Question: if you open the drop-down list and without selecting any item close the drop-down list, the hint will remain in the top position. 'TextInputLayout' will return to its original state (the hint is centered vertically) only after the focus moves to another element.
XML:
'''
<com.google.android.material.textfield.TextInputLayout
android:id="@+id/hint"
android:layout_width="match_parent"
android:layout_height="wrap_content"
tools:hint="@string/register_children_child_name_hint"
style="@style/Widget.MaterialComponents.TextInputLayout.FilledBox.ExposedDropdownMenu"
app:endIconDrawable="@drawable/ic_dropdown"
app:boxStrokeWidth="0dp"
app:boxStrokeWidthFocused="0dp"
app:boxStrokeColor="@color/transparent"
app:boxBackgroundColor="@color/black_5_new"
app:boxCornerRadiusTopStart="5dp"
app:boxCornerRadiusTopEnd="5dp"
app:boxCornerRadiusBottomStart="5dp"
app:boxCornerRadiusBottomEnd="5dp"
app:hintTextColor="@color/gray_new">
<AutoCompleteTextView
android:id="@+id/edit_text"
android:layout_width="match_parent"
android:layout_height="wrap_content"
android:inputType="none"
android:textAppearance="@style/NormalText"
android:textSize="17sp"
tools:ignore="LabelFor" />
</com.google.android.material.textfield.TextInputLayout>
'''

how can I make it return to its original state if the drop-down list is closed and no items are selected?
I tried 'clearFocus()' but it didn't help.
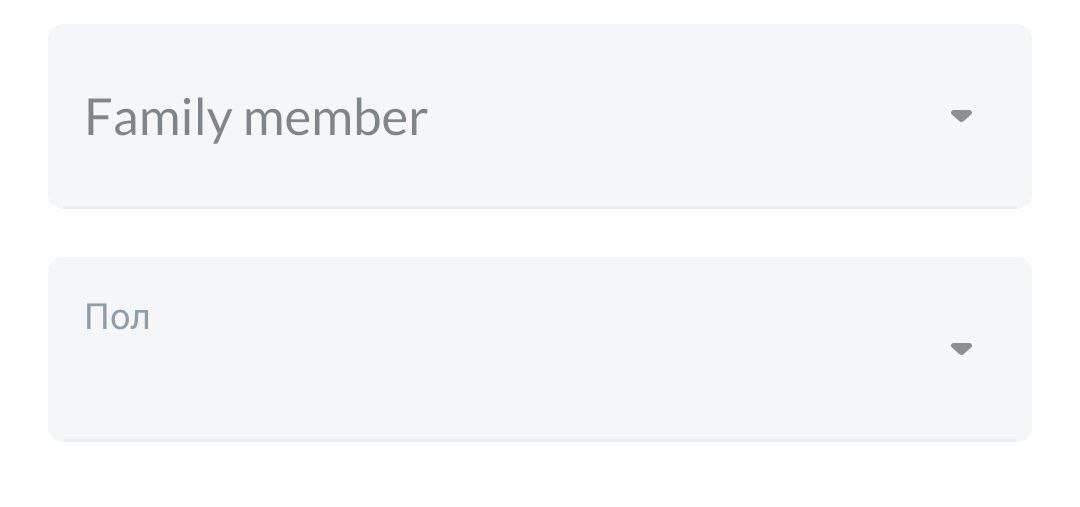
Answer: I found out why when opening the drop-down list, 'TextInputLayout' immediately went into an active state and did not return to its original state when drop-down list closed. I call 'setFocusableInTouchMode(true)' in my code. When I removed this line, everything worked as it should.